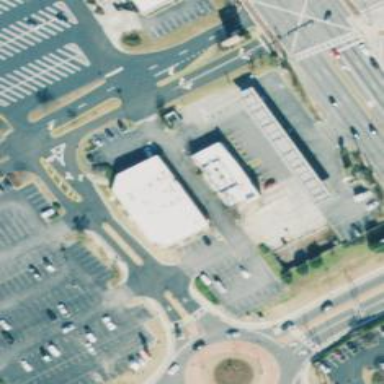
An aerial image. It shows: Convenience shop.